Interaction volume radius: 10 \u00c5
Interaction volume height: 15 \u00c5
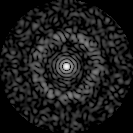
Disorder parameter: 0.8418